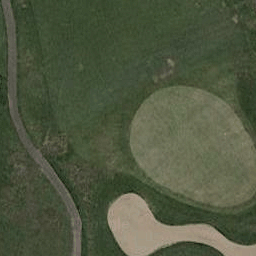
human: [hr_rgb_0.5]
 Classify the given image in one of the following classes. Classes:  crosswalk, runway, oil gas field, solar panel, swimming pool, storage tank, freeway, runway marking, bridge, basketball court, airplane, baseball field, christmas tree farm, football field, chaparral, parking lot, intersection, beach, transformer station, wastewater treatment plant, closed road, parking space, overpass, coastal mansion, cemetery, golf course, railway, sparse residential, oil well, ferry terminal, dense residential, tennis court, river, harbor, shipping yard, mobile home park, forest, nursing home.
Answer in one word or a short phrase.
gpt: golf course